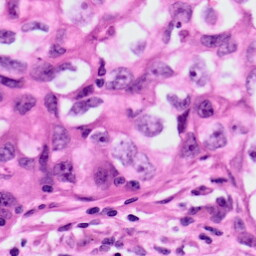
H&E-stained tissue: Lung